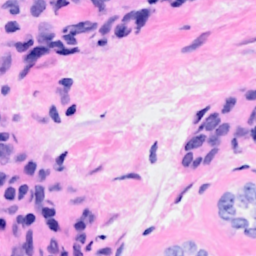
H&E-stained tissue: Breast